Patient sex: M
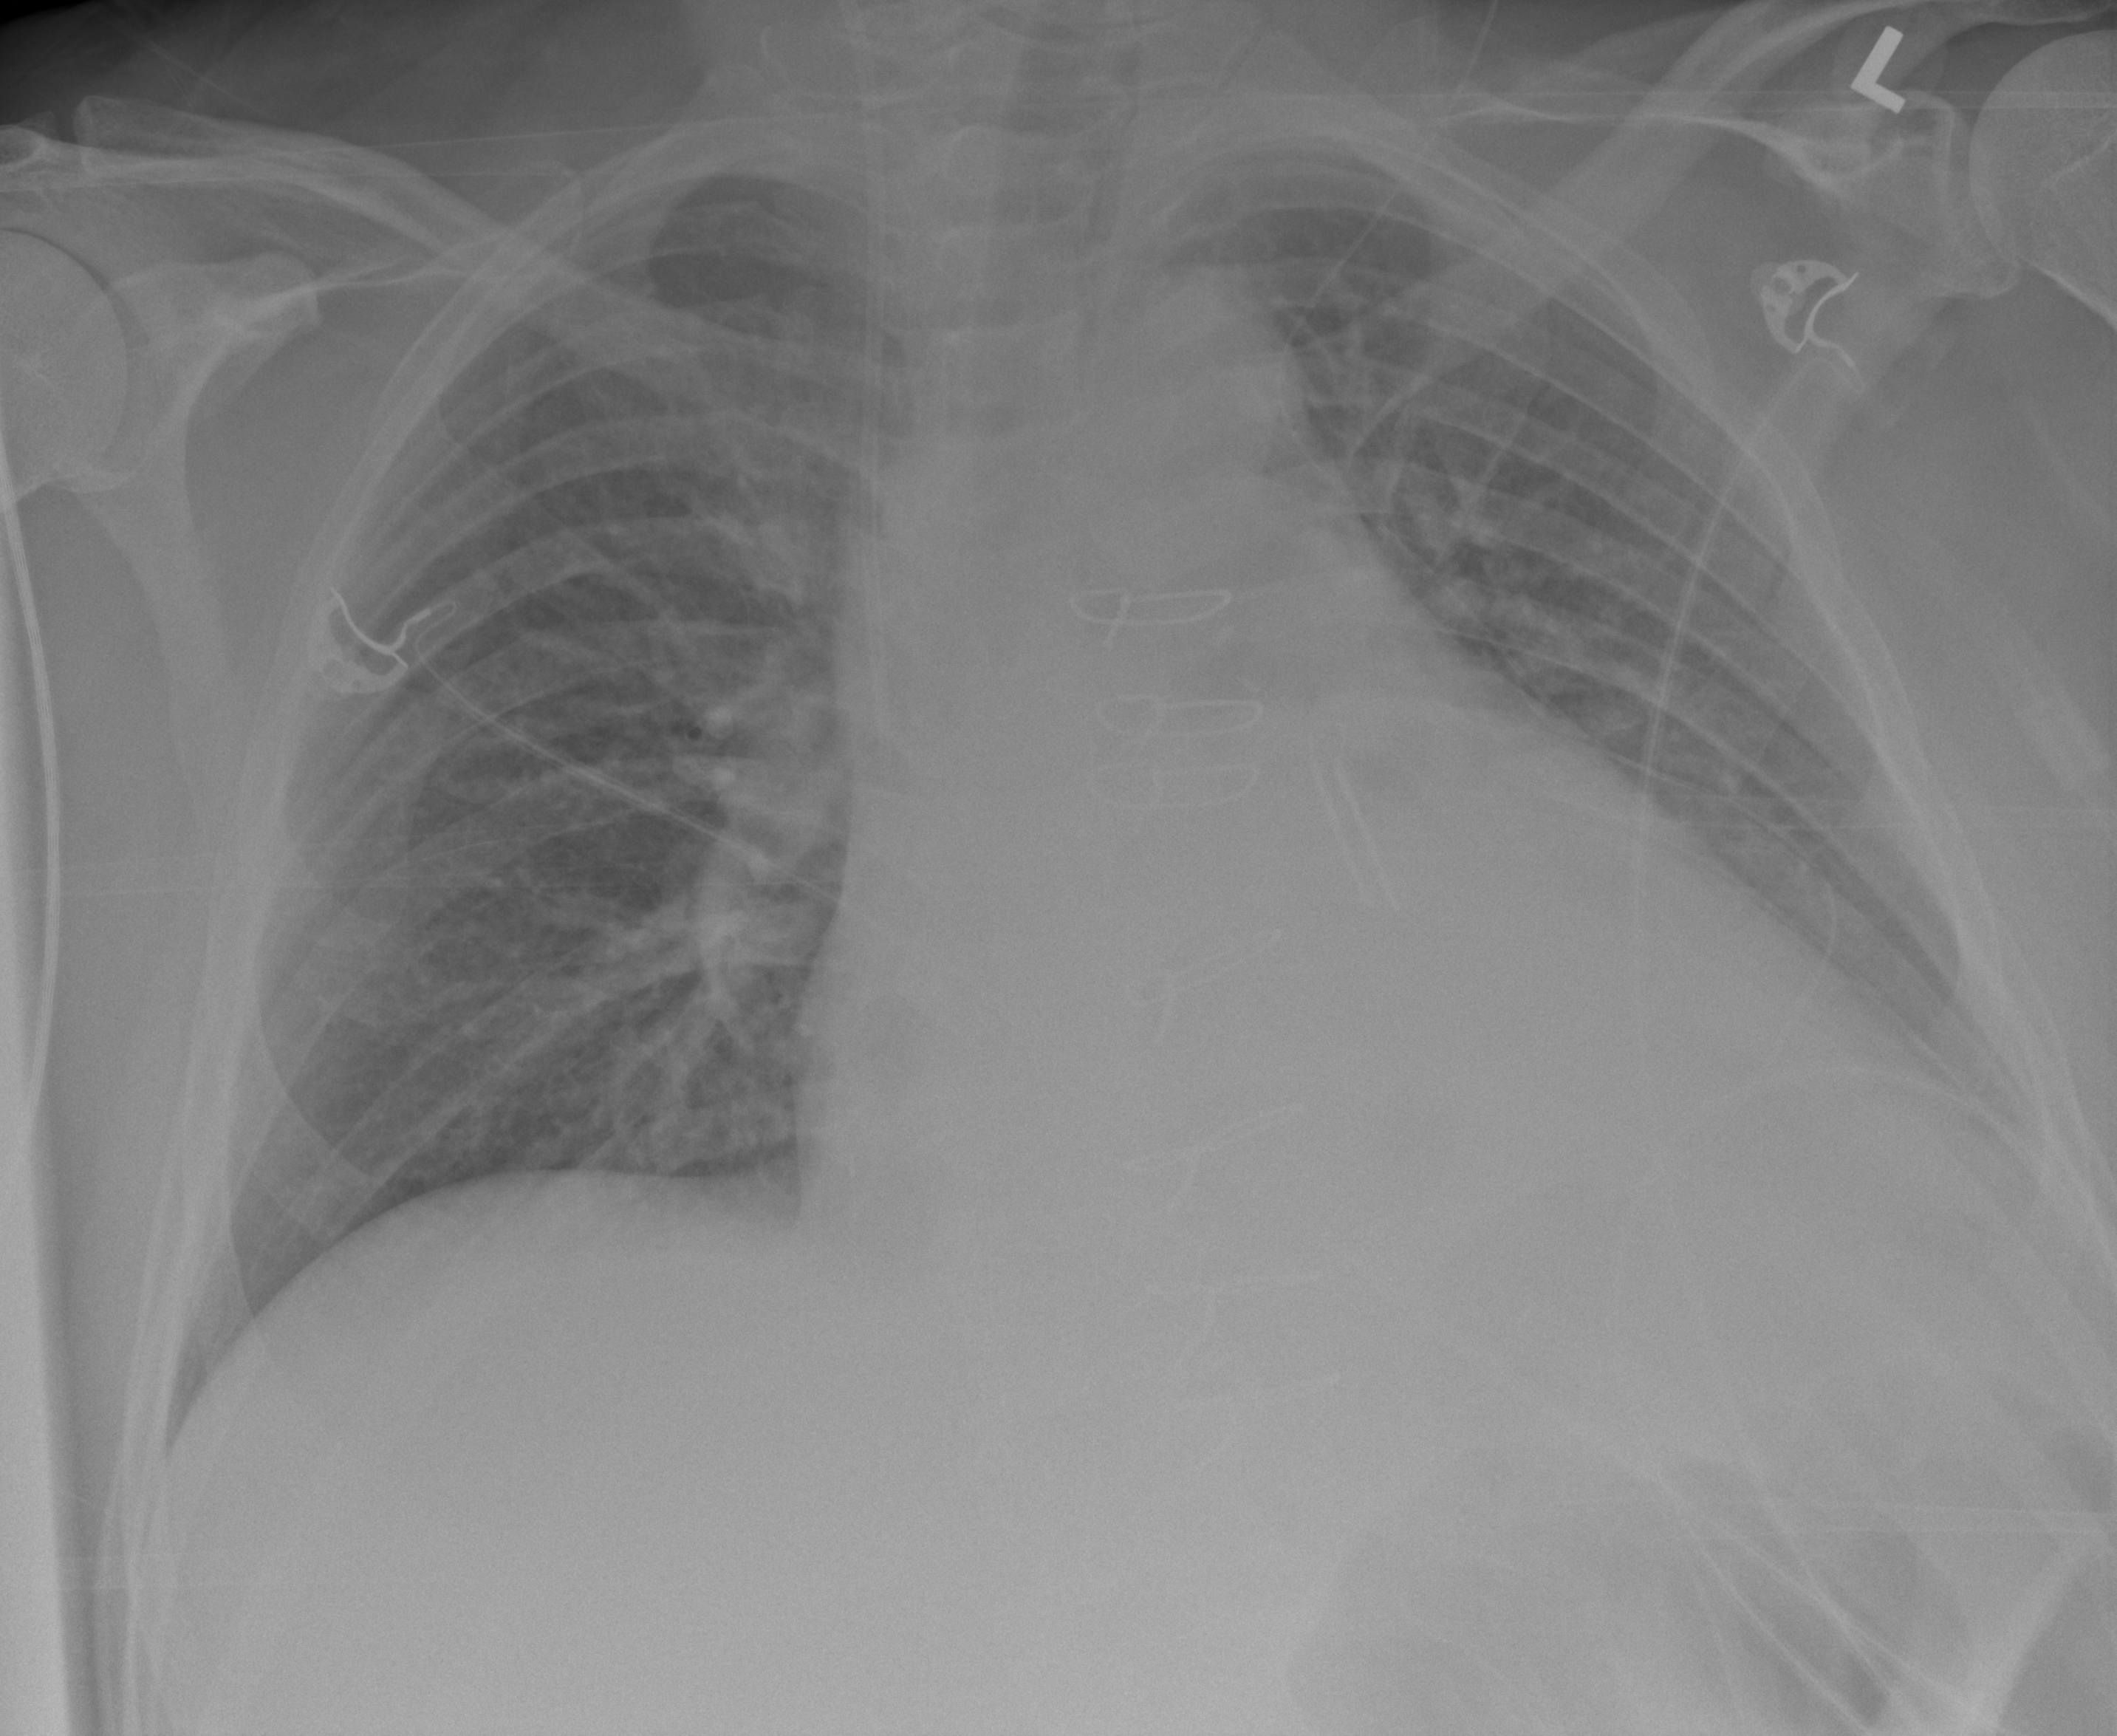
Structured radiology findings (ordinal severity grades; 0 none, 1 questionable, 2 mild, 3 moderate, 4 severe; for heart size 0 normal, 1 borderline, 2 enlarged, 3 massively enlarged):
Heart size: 3
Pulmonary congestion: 0
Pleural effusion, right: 0
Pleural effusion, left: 2
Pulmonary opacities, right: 0
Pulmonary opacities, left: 0
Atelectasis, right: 0
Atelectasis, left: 2